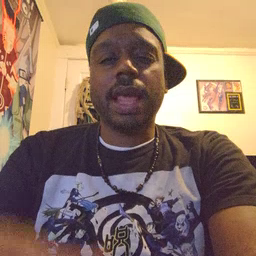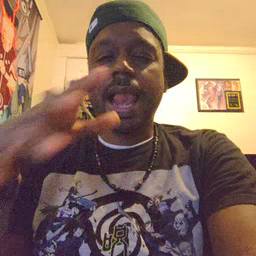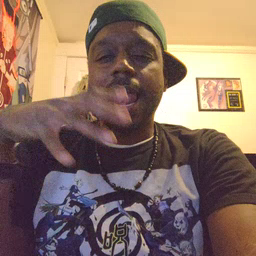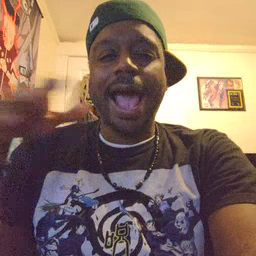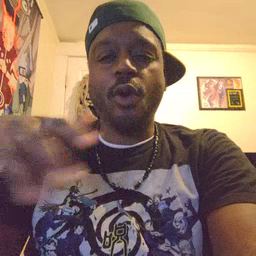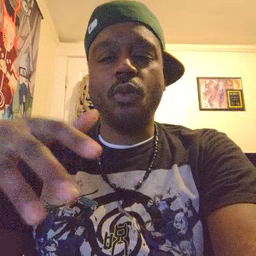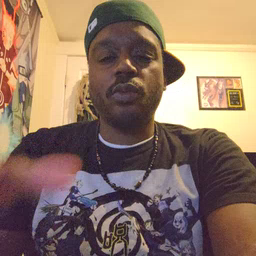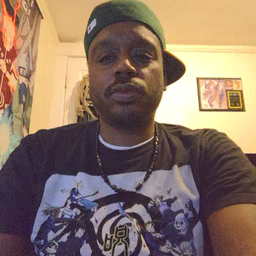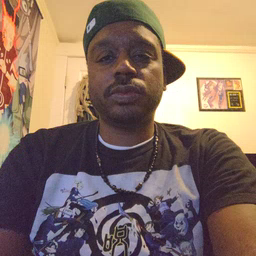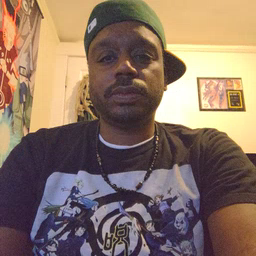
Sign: loud